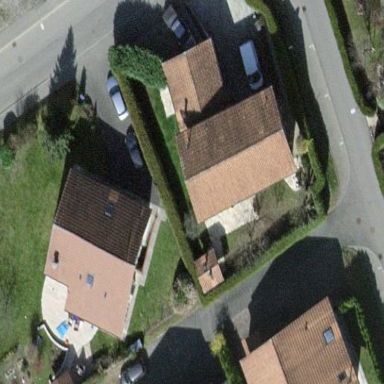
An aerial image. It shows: Detached building with gabled tile roof. The roof is oriented along or across the structure.